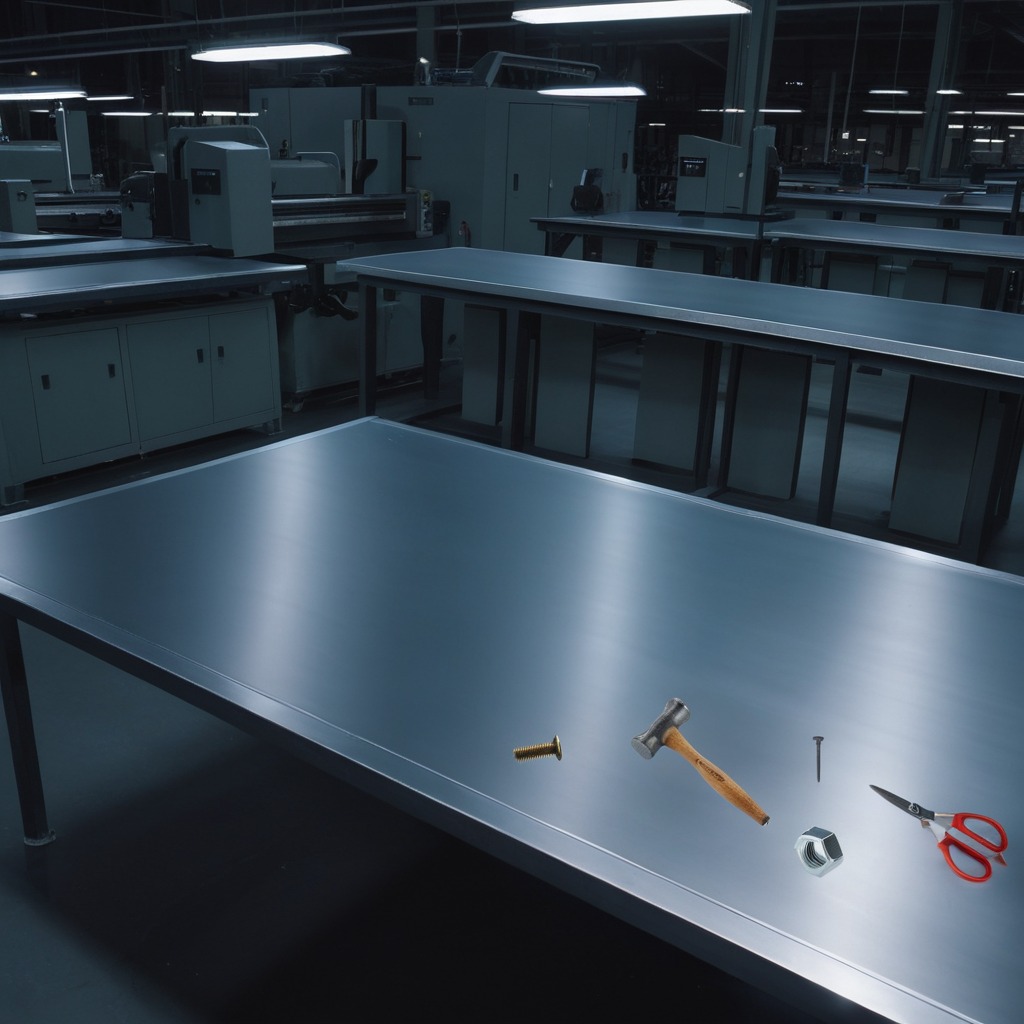
A metal machine screw, an iron nail, a hammer, a metal nut, and a pair of scissors are lying on the tabletop.